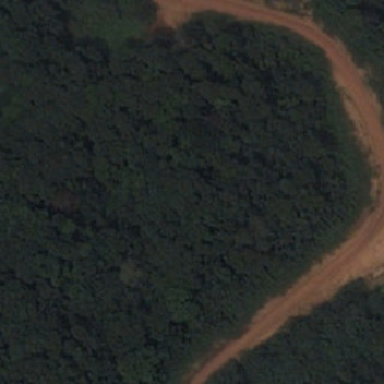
Crooked road is in the forest .